Question: In the screenshot we can see that a dialog box with some 'selectItems' and when I am scrolling using mouse the complete 'selectItems' are moving

My Sample code:
'''
<div class="row">
<h:outputLabel for="columnNames" value="Select Column Name:" />
<p:selectOneMenu id="columnNames"
value="#{employeeGroupList.columnName}">
<f:selectItem itemValue="" itemLabel="--- Select ---"></f:selectItem>
<f:selectItems value="#{employeeGroupList.columnNames}"></f:selectItems>
</p:selectOneMenu>
</div>
'''
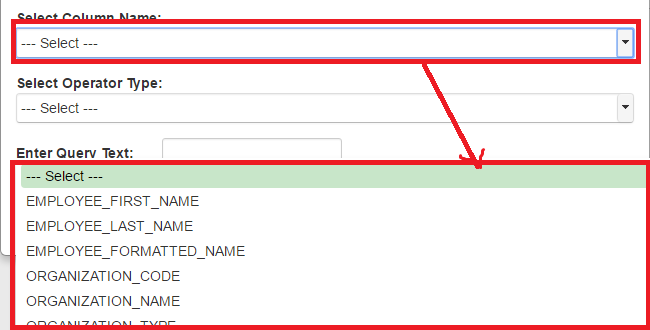
Answer: To fix it just add 'appendTo="@this"' in the '<p:selectOneMenu>'
'''
<p:selectOneMenu appendTo="@this"></p:selectOneMenu>
'''
If this won't work you can set the position of the '<p:dialog>' to absolute as workaround
'''
<p:dialog style="position: absolute; margin-top: 20px;"></p:dialog>
'''
This will fix the problem however if you scroll the dialog will remain at the top.